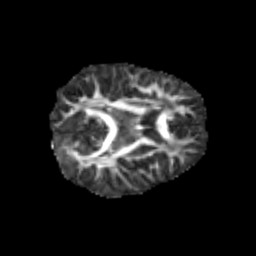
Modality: FA
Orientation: axial
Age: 6
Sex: male
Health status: healthy